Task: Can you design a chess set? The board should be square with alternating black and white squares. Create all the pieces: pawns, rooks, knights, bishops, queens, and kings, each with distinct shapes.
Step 3734:
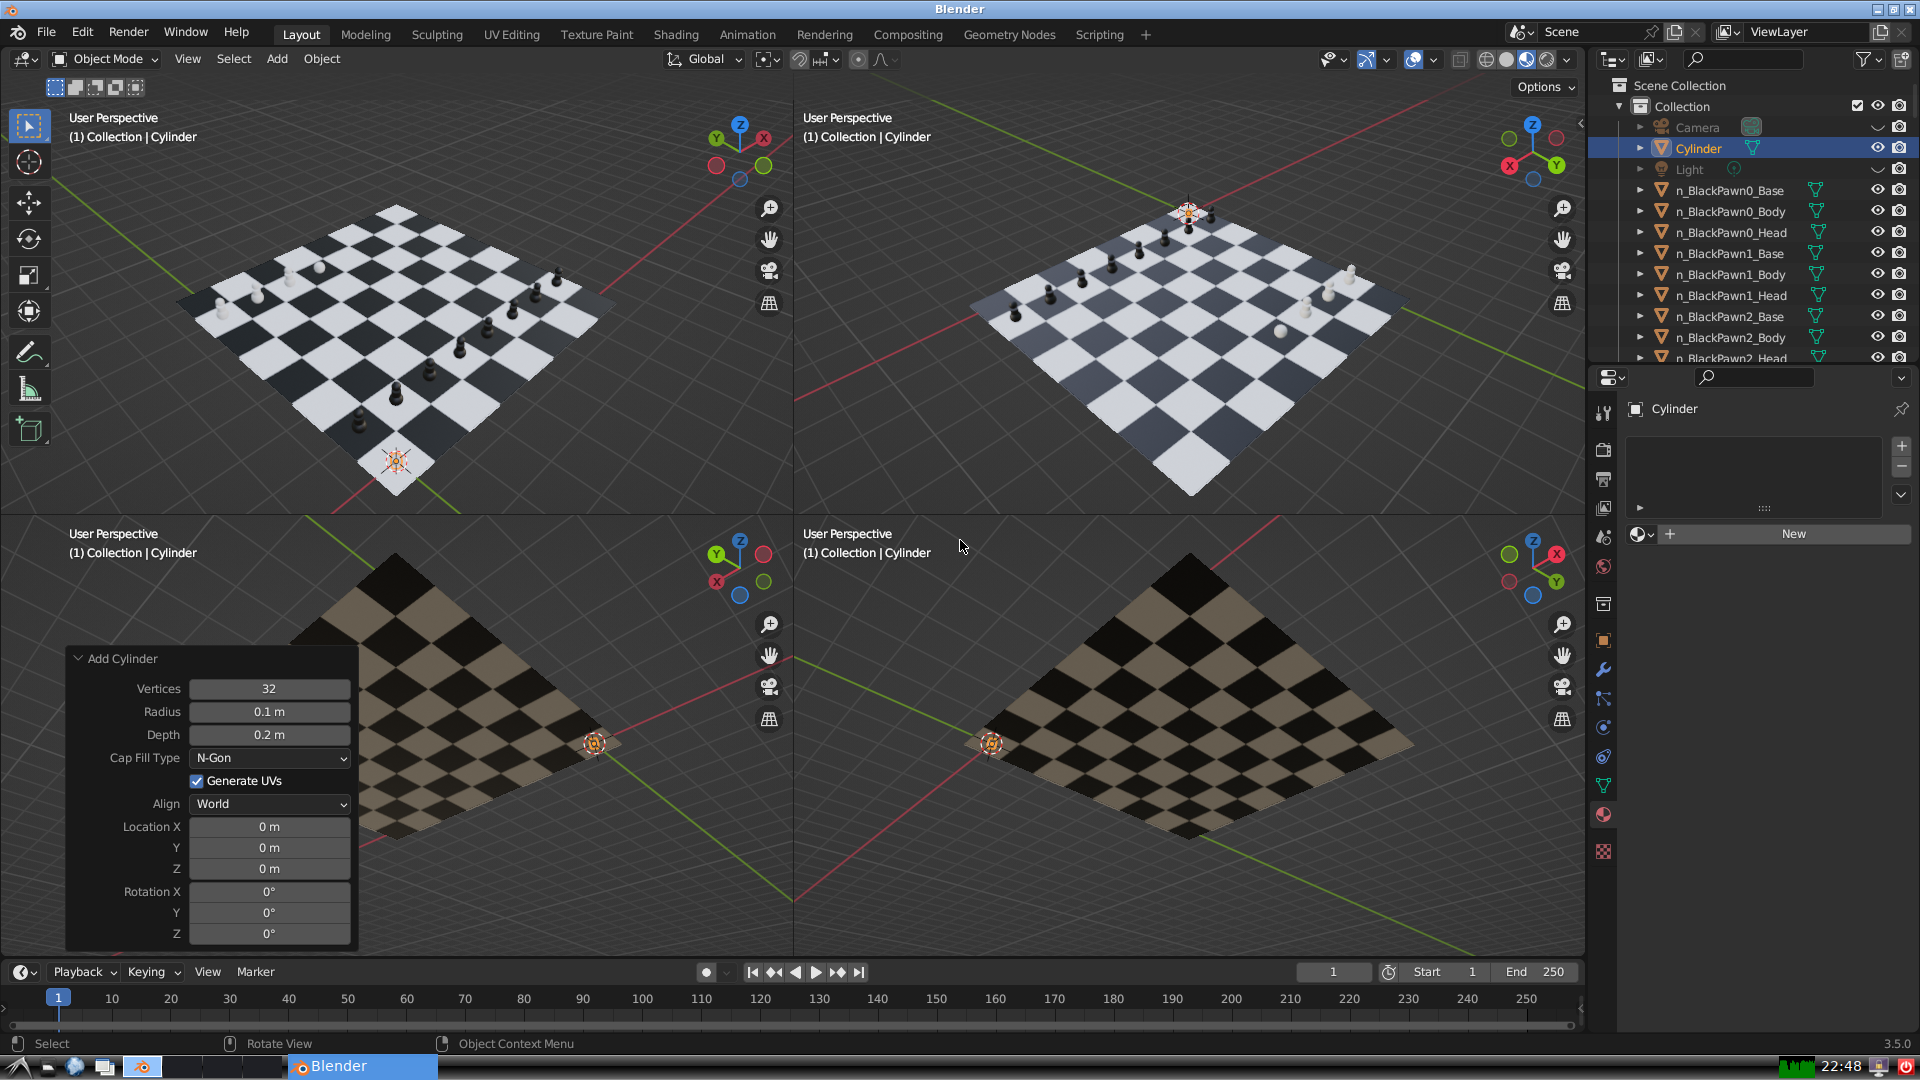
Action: {"mouse_move": [270, 731]}